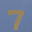
Label: 7